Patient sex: M
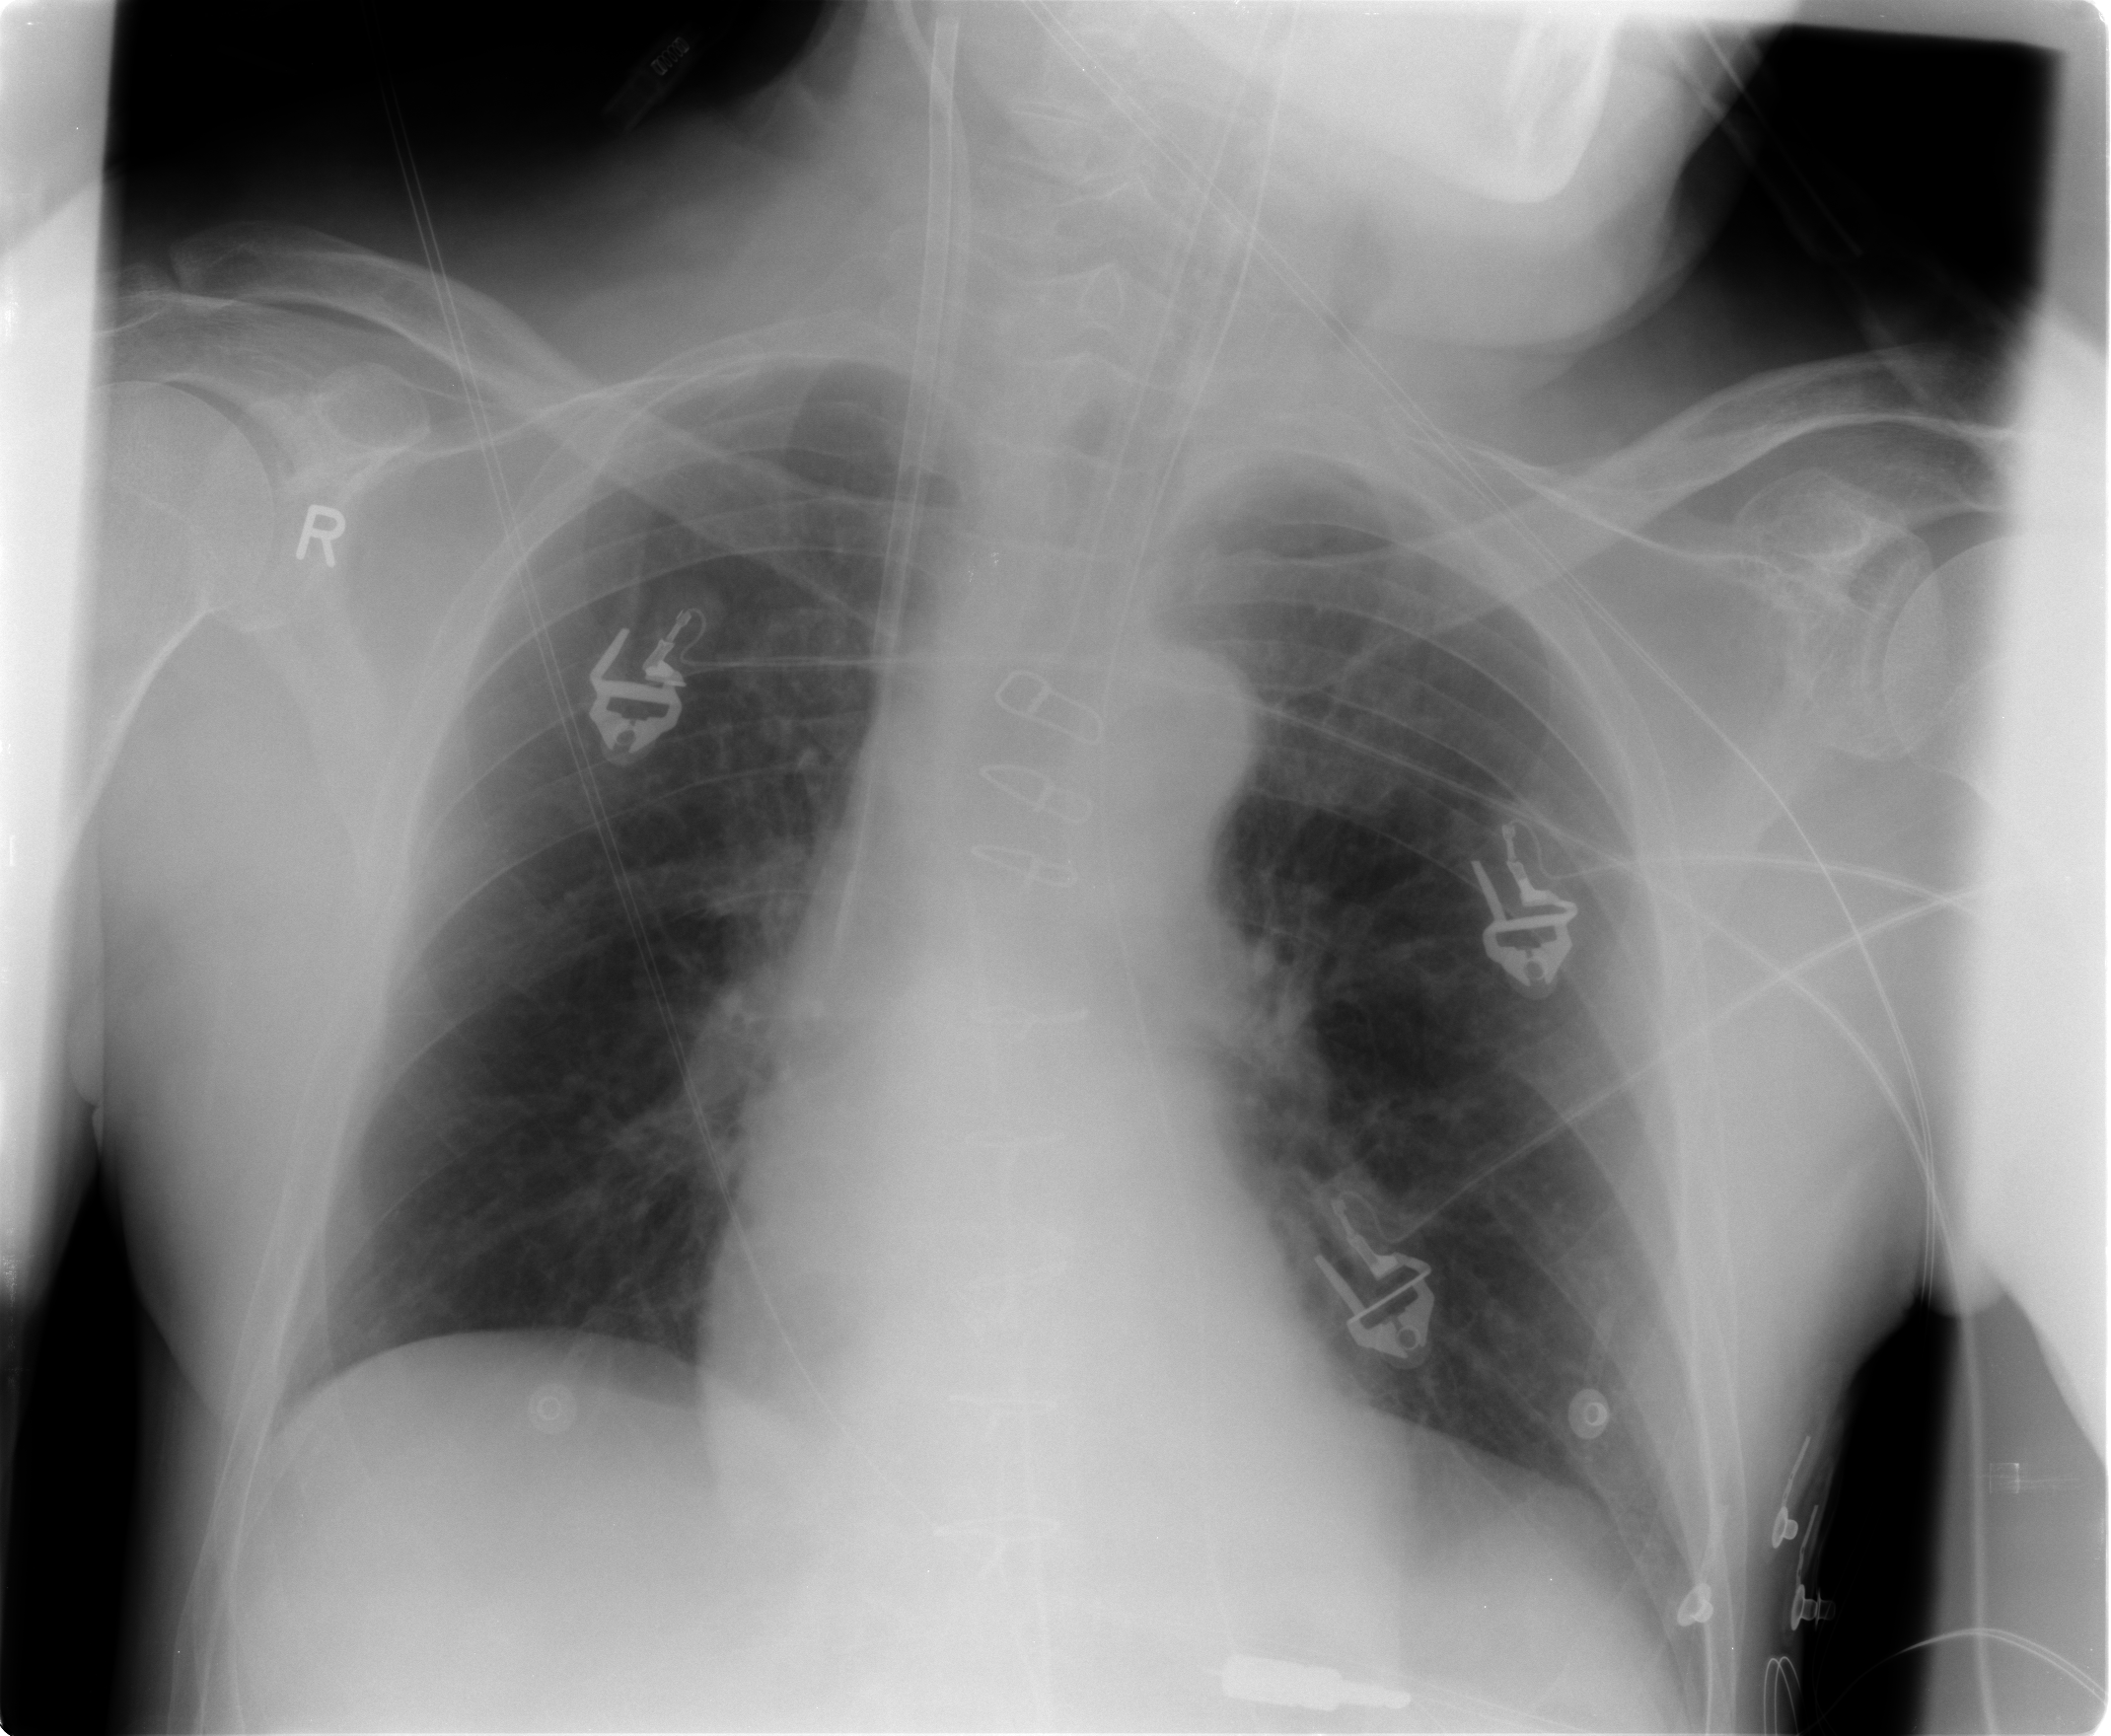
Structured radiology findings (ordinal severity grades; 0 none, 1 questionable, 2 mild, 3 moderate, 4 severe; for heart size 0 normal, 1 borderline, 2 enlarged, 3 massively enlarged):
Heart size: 1
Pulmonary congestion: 1
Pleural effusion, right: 0
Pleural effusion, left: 1
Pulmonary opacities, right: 0
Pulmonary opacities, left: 0
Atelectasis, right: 0
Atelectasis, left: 1